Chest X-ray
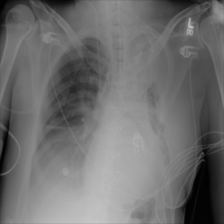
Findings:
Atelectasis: positive
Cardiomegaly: negative
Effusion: positive
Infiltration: negative
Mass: negative
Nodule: negative
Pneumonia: negative
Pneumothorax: negative
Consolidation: negative
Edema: negative
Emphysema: negative
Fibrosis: negative
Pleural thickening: negative
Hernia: negative